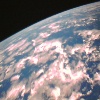
Label: cloud